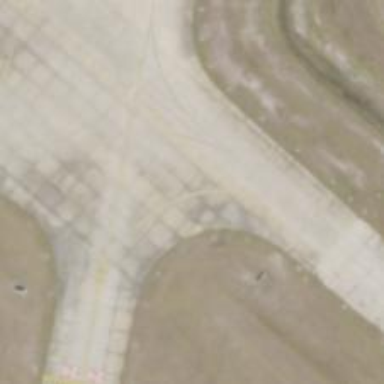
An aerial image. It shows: Image of taxiway at airport.